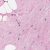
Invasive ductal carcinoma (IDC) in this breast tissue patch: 0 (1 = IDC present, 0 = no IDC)